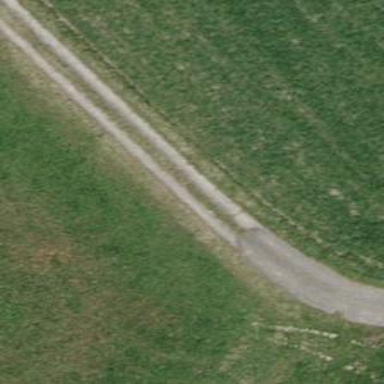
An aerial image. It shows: Compacted track road with grade3 tracktype.